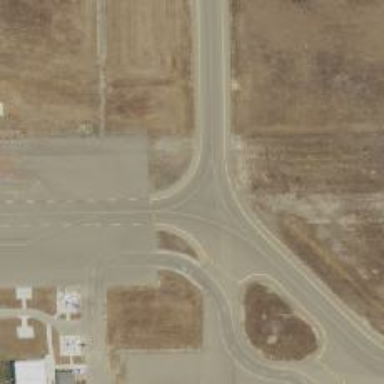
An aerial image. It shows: View of taxiway at the airport.